Question: I've been downloaded 'TeamViz.3.2.x64.tar.gz' "teamviz timer" and extract it but when i'm trying to open it this pop up

-
:I Tried running it as root
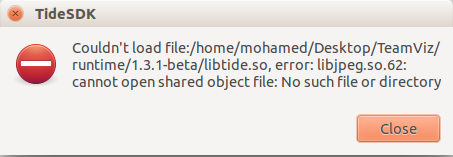
Answer: some library are missing btw it's noticed in the site under the description :
"Firstly you need to install necessary libraries by commands:
'sudo apt-get install libjpeg62 libxss1'"
so copy-paste these commands in the terminal